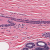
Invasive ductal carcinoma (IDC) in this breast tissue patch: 0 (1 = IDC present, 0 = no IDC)